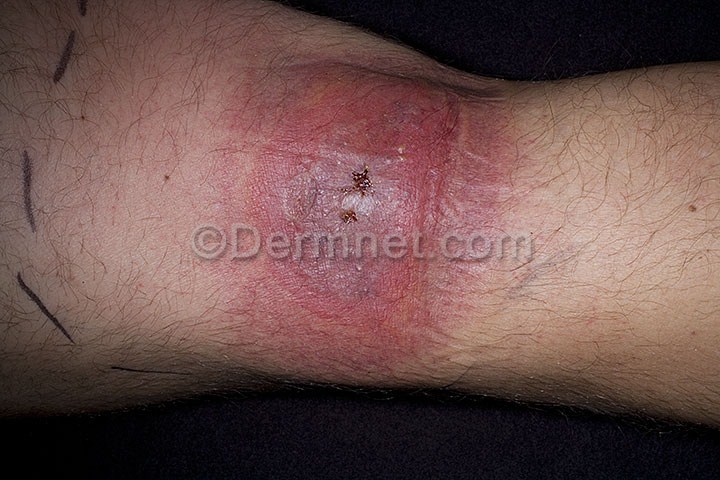
Disease: Scabies Lyme Disease and other Infestations and Bites